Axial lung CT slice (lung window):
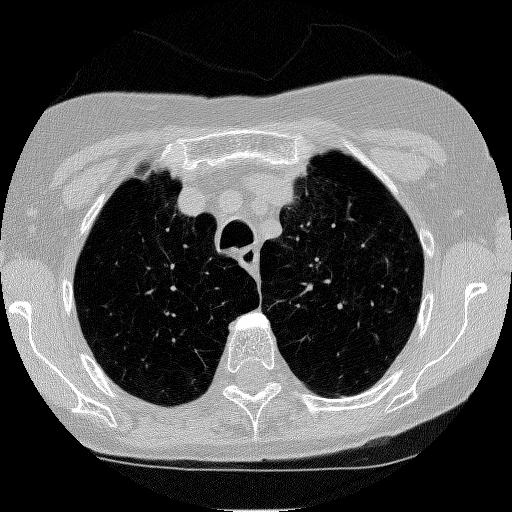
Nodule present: no